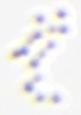
Label: Phaeocystis